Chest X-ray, PA view. Patient: 62 years old, sex M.
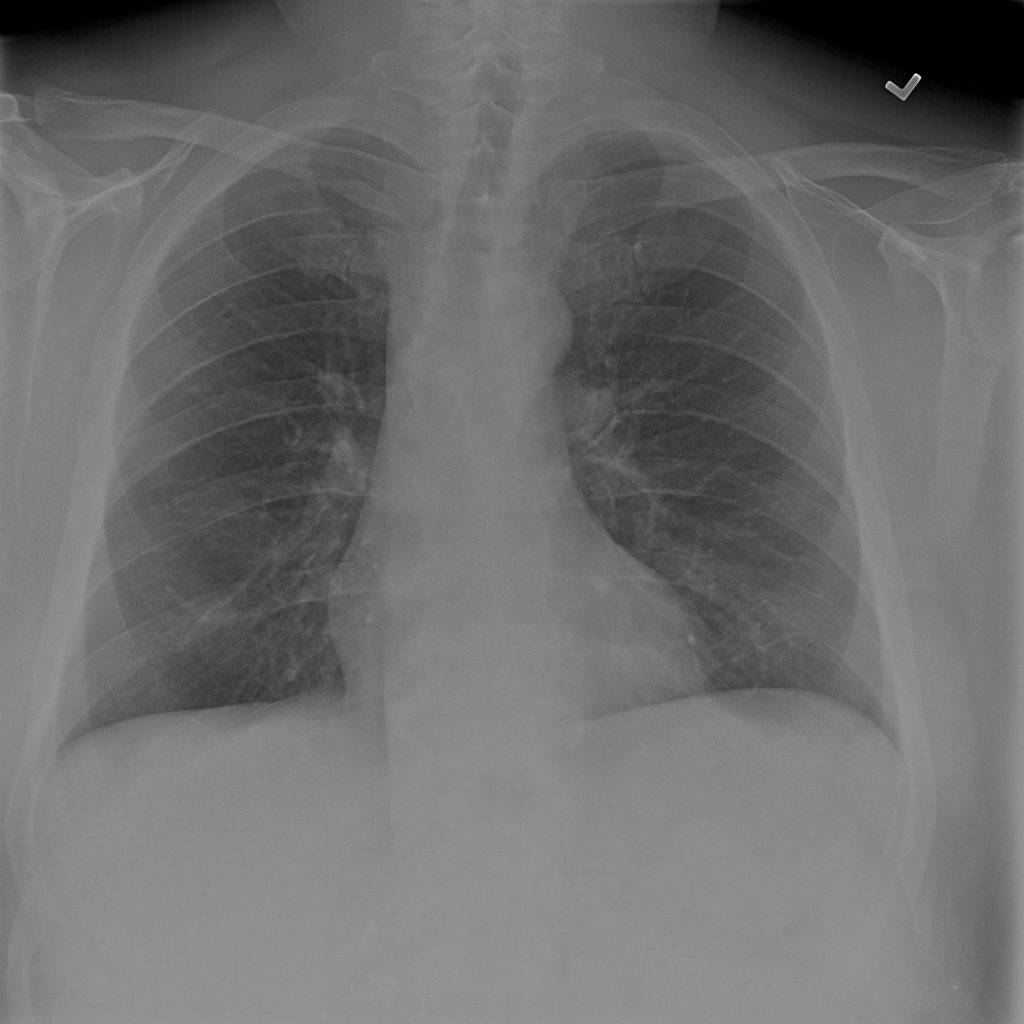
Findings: No Finding